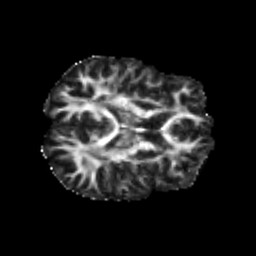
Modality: FA
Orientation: axial
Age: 23
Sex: male
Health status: healthy
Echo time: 0.074 s